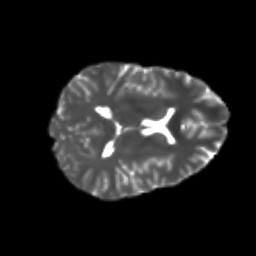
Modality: T2w
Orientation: axial
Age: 20
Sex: female
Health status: healthy
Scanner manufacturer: philips
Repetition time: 7.386 s
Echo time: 0.08599 s